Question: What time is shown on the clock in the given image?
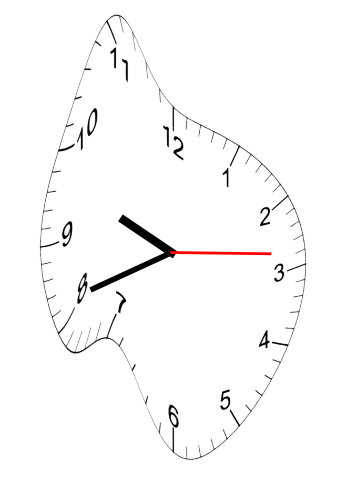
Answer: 09:41:14